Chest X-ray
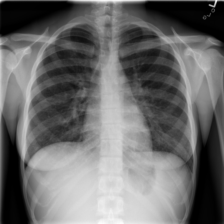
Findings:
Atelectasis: negative
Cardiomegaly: negative
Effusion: negative
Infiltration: negative
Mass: negative
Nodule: negative
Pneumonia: negative
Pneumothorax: negative
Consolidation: negative
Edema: negative
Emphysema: negative
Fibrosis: negative
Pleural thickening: negative
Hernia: negative